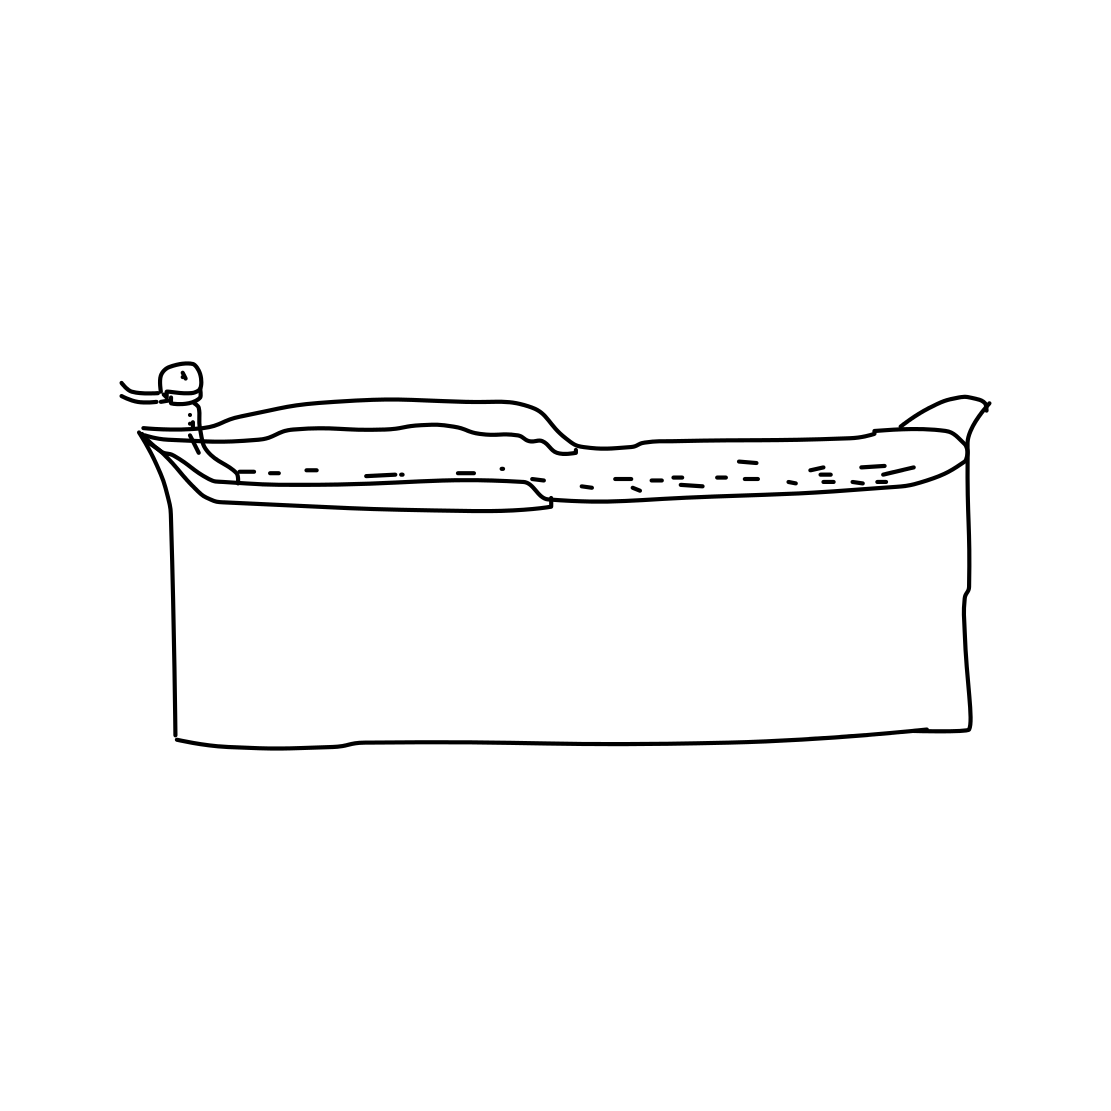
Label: bathtub